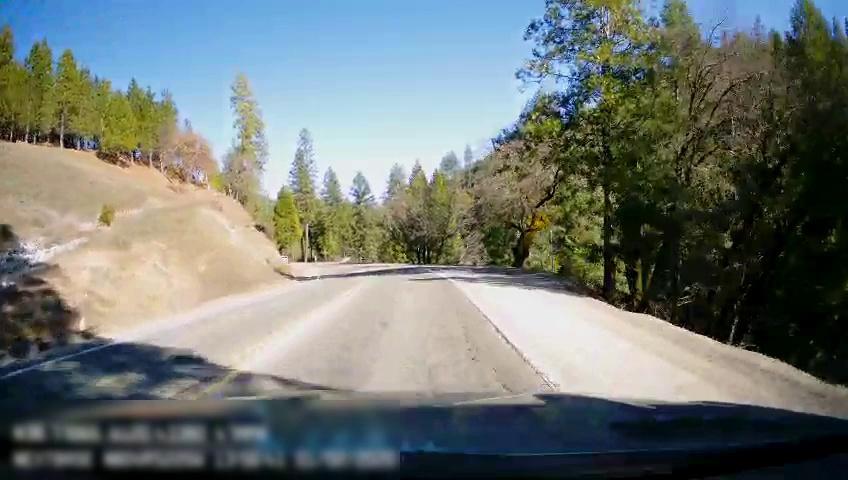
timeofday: Day
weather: Sunny
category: Drivable Space
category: Lanes | Alternate Lane
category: Lanes | Opposite Lane
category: Lanes | Current Lane
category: Lanes | Opposite Lane
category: Traffic | Signs